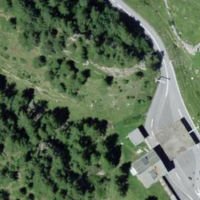
EUNIS habitat code: 26
Species observed at this site:
Arnica montana